Question: I use a ttk.TreeView as a multicolumn ListBox which effectively displays the sql data I send to it as a table. When I make a sql query and the treeview displays the queried data, there is the option to select the data, as in the row is highlighted when clicked. Is it possible for me to click a row so that data is highlighted and then click another button that creates a popup window with the data in it to be edited?
Because I am working with SQL, I just need the data to be selected and then I can use it to delete it from the SQL table, not the treeview table. Here is the tree below with an example of some data being selected. Can I pass only the selected data to be edited or deleted or something to that effect?

Edit:
'''
def OnDoubleClick(self,event):
top1=Toplevel(height=600,width=500)
#frame is just for managing objects not absolutely needed but i think it is good
#to use frame when using object so i have kept it in
curItem = self.tree.focus()
contents =(self.tree.item(curItem))
selectedetails = contents['values']
#this is what you would use to when presenting the selectedd information
self.example_var = StringVar()
self.example_var.set(selectedetails[1])
self.example_txt = Entry(top1,textvariable=self.example_var)
self.example.grid(row=1,column=1)
'''
I changed the frame for managing objects into a Toplevel and changed where the the entry widget goes so that its the same place (top1). The error message that is produced when I double click on an item in the tree is:
'''
Exception in Tkinter callback
Traceback (most recent call last):
File "C:\Python33\lib\tkinter\__init__.py", line 1489, in __call__
return self.func(*args)
File "C:\Users\lukeh\Documents\a\test for double click.py", line 278, in OnDoubleClick
self.example.grid(row=1,column=1)
AttributeError: 'MultiColumnListbox' object has no attribute 'example'
'''
When I delete the second half of the code where the self.example starts, the code doesn't actually seem to do anything other than create the Toplevel.
Edit:
When I delete the self.example lines of code and just use 'print (selectedetails)' the correct line of data is outputted.
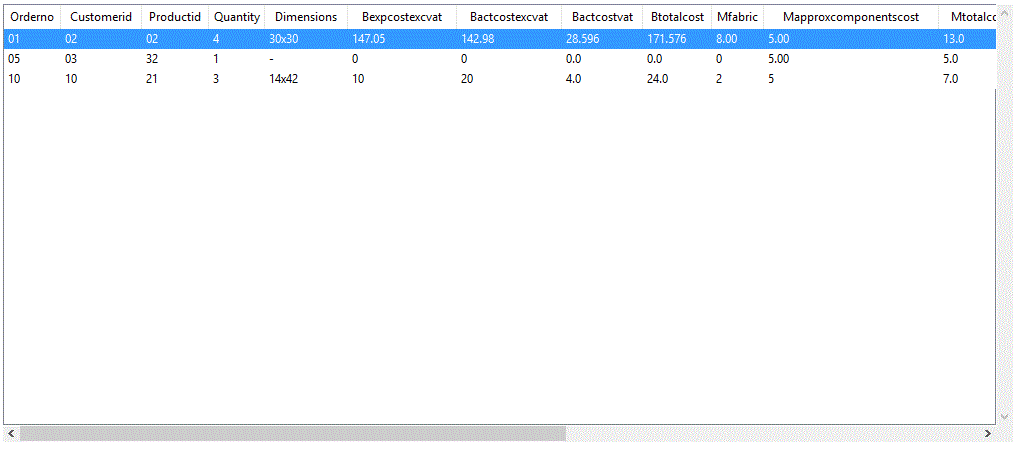
Answer: first you need to bind a event to your tree iv used double click
'''
self.tree.bind("<Double-1>",lambda event :self.OnDoubleClick(event))
#note the OnDoubleClick is the name of the sub that python will look for when tree
#double clicked
'''
next you need to make your subroutine that will be called when tree double click (for my example it is OnDoubleClick)
'''
def OnDoubleClick(self, event):
frame3 = tk.LabelFrame(self, text="frame1", width=300, height=130, bd=5)
frame3.grid(row=2, column=0, columnspan=3, padx=8)
#frame is just for managing objects not absolutely needed but i think it is good
#to use frame when using object so i have kept it in
curItem = self.tree.focus()
contents =(self.tree.item(curItem))
selectedetails = contents['values']
#this is what you would use to when presenting the selectedd information
'''
Then to access this selected data just use the name of the array with the indentation that you want(in this example selectedetails). I then use string variables to fill in entrys with the selected data.
'''
self.example_var = StringVar()
self.example_var.set(selectedetails[1])
self.example_txt = Entry(frame3,textvariable=self.example_var)
self.example_txt.grid(row=1,column=1)
'''